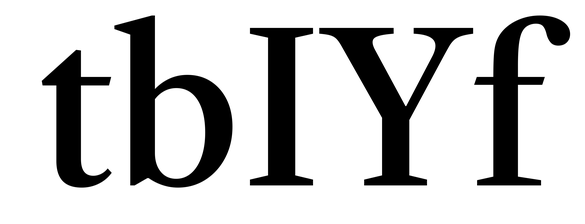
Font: LibreCaslonText_Medium